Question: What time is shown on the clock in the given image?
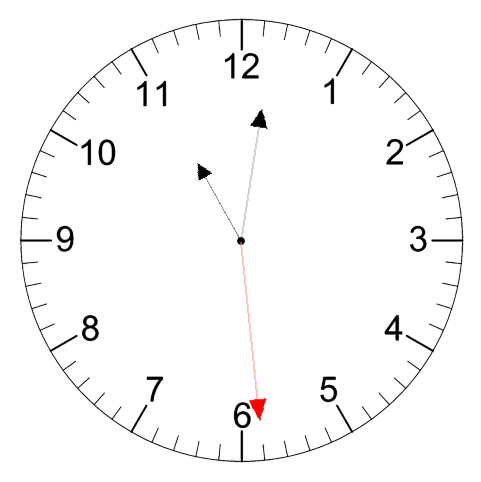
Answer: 11:01:29